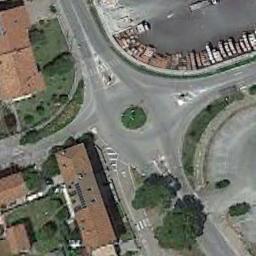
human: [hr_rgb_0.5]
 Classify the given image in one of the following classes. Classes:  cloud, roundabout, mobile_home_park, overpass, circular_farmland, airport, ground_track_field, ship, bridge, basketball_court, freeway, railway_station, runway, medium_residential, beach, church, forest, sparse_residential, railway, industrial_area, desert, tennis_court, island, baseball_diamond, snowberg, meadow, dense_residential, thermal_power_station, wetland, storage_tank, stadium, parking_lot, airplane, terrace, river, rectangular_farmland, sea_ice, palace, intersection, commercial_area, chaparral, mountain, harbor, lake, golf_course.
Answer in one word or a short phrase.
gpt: roundabout